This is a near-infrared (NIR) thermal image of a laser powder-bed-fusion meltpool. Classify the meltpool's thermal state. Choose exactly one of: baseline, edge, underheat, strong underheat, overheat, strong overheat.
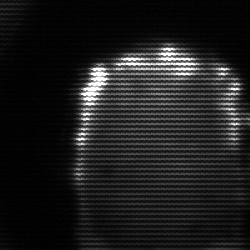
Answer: baseline